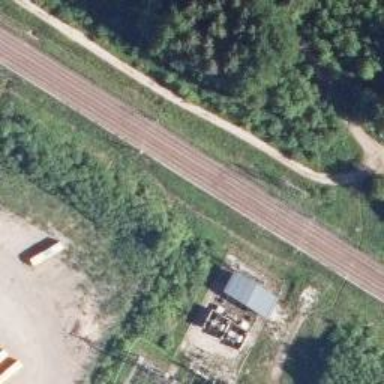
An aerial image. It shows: Railway signal.